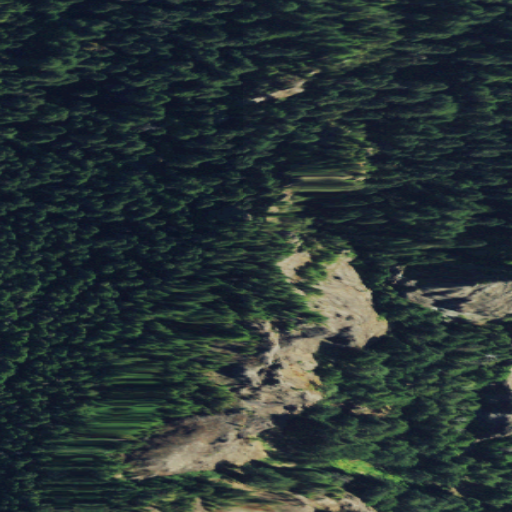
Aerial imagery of mountain in Washington named Mount Crag containing evergreen forest, grassland, and shrub